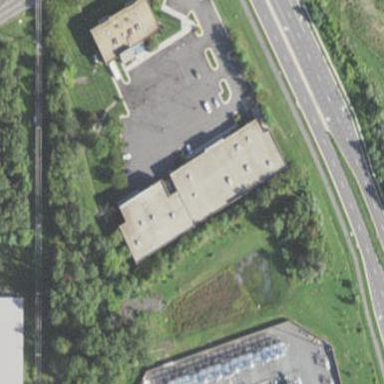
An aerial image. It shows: Office building.